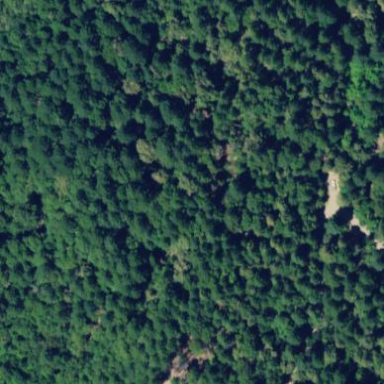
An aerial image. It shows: Forest area.